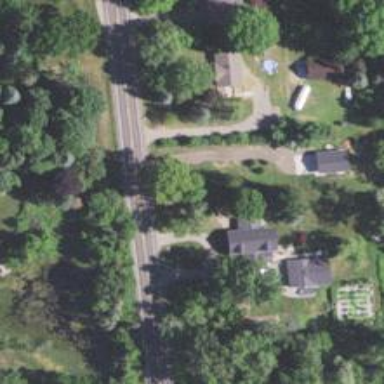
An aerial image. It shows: Driveway.